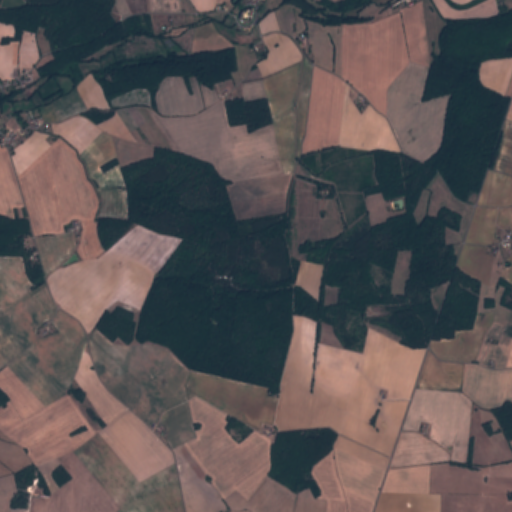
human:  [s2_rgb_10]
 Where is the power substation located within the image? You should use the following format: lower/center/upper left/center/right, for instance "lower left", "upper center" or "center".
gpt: The power substation is located in the upper center of the image.
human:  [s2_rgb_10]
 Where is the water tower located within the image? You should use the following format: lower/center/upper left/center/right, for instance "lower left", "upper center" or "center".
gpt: The water tower is located in the center right of the image.
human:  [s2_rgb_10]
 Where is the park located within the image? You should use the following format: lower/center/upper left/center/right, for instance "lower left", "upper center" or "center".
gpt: There is no park in the image.